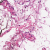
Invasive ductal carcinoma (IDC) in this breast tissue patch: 0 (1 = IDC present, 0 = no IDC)